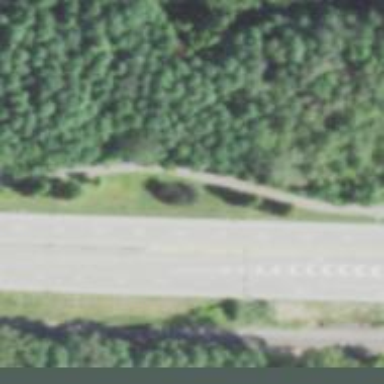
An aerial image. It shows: Expressway with asphalt surface classified as trunk highway.